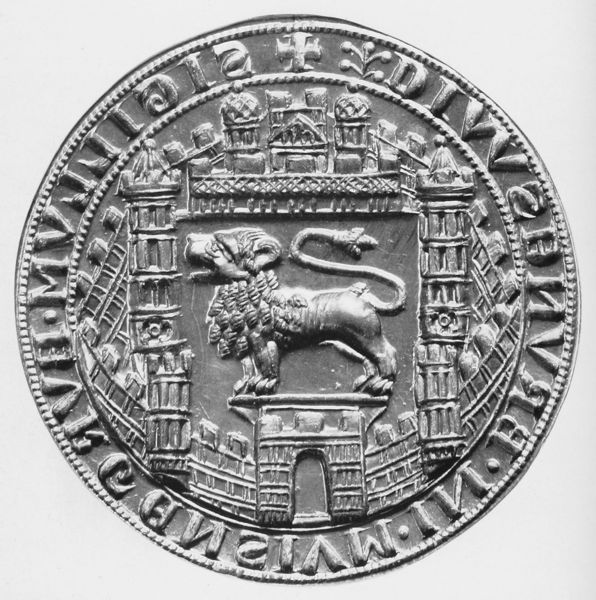
Titel: Typar des Siegels der Stadt Braunschweig
Institution: Braunschweig, Städtisches Museum
Schlagwörter: stadt, säulen, silber, brücke, turm, schwanz, schrift, mauer, leiter, inschrift, tor, zinnen, foto, kreuz, türme, torbogen, text, gravur, stadttor, maul, stadtmauer, löwe, medaille, siegel, sigel, münze, latein, geprägt